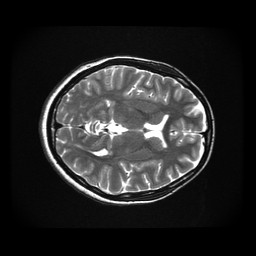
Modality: T2w
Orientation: axial
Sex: female
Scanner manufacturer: ge
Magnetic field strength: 3 T
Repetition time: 5 s
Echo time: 0.1019 s